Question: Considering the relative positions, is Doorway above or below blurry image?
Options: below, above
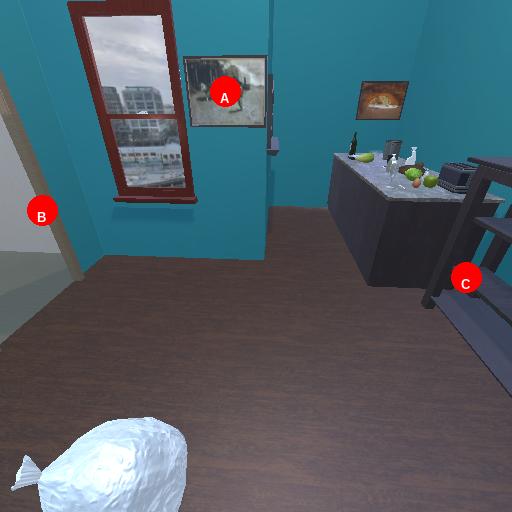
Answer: below